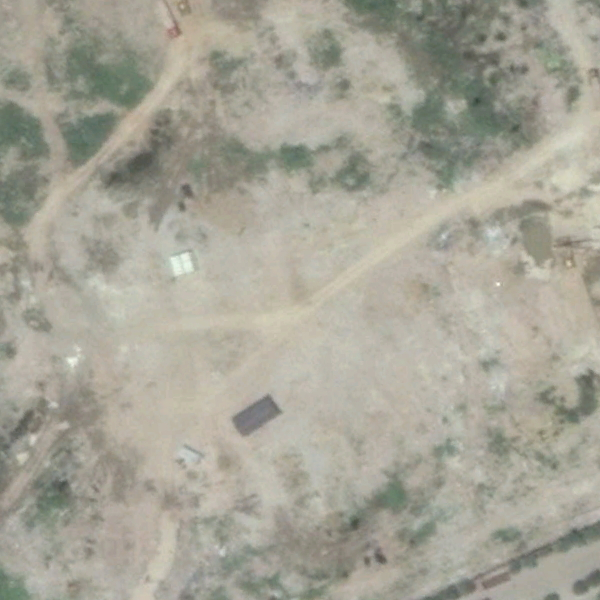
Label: BareLand